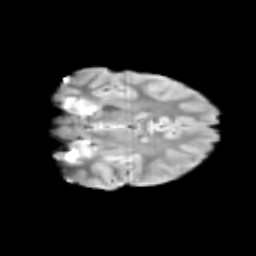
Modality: T2w
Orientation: coronal
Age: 9
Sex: female
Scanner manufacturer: siemens
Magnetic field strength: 3 T
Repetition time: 3.8 s
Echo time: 0.07 s